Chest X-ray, PA view. Patient: 31 years old, sex F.
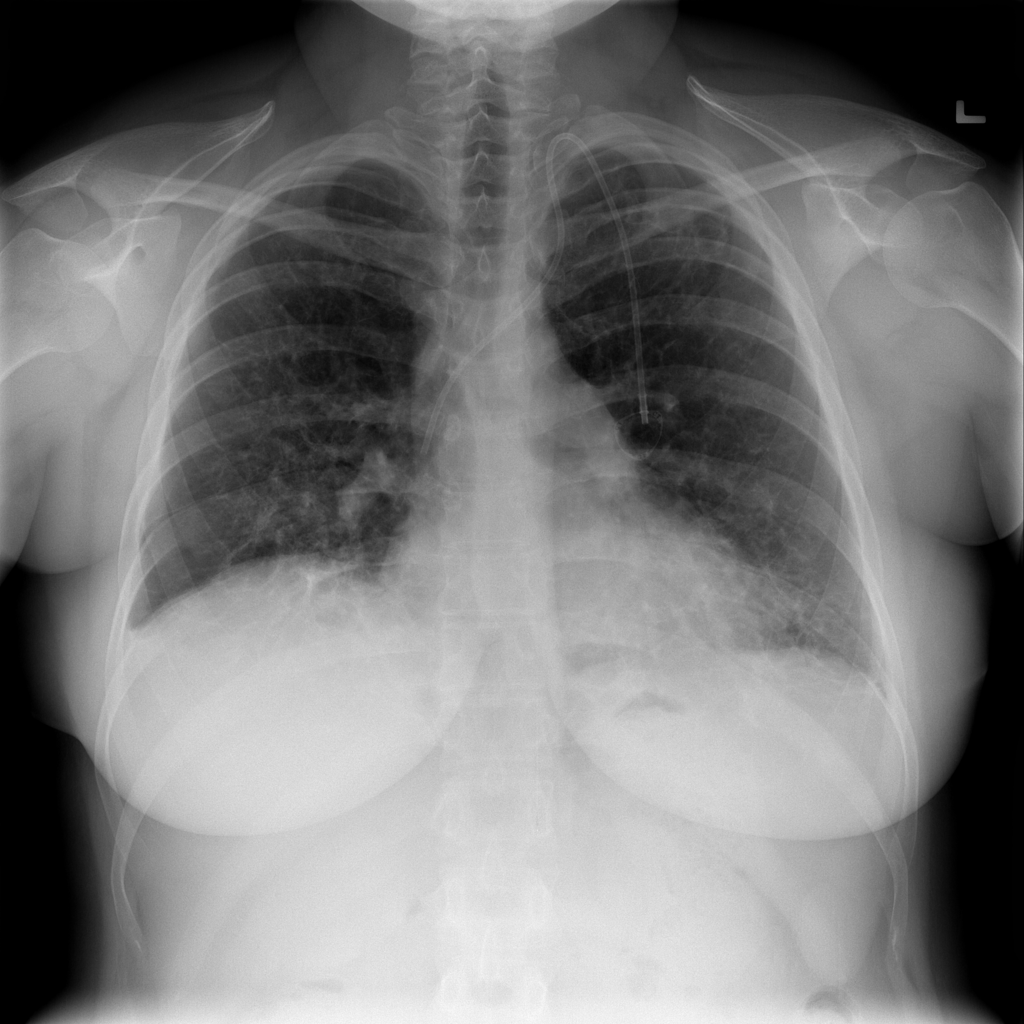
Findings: Pleural_Thickening